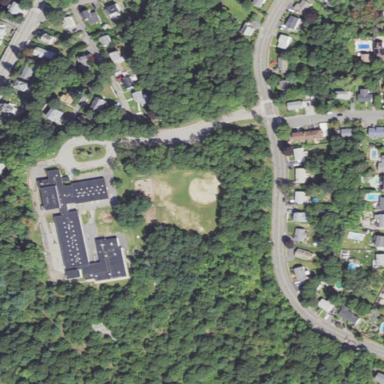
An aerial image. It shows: School.